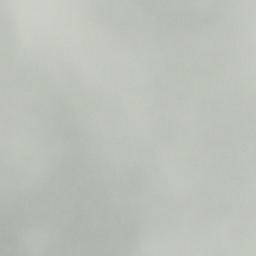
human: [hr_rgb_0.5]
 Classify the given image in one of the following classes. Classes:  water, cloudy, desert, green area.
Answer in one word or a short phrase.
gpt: cloudy